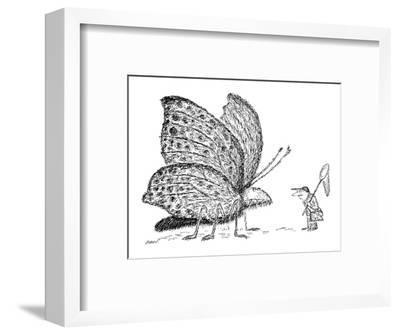
Label: lycaenid, lycaenid butterfly